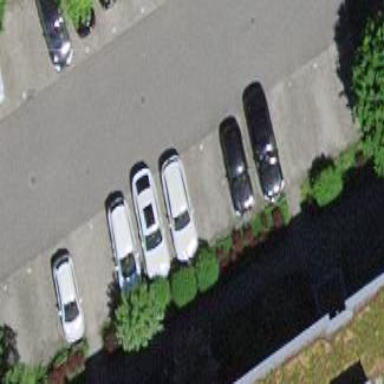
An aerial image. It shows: Parking area with surface.